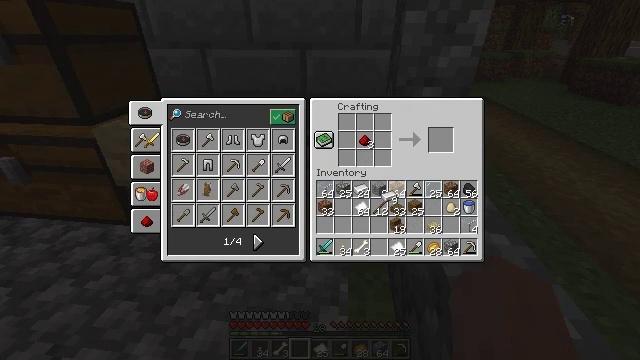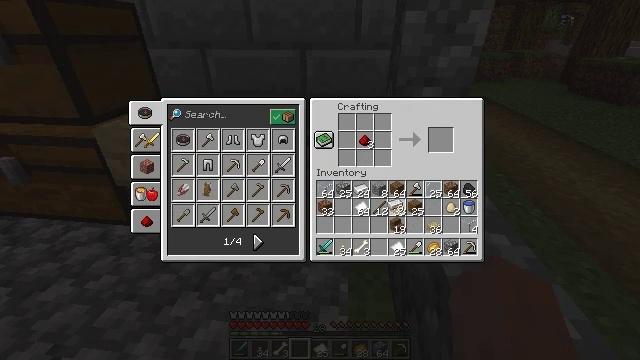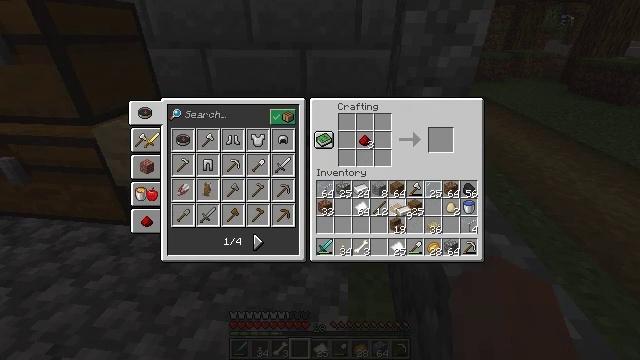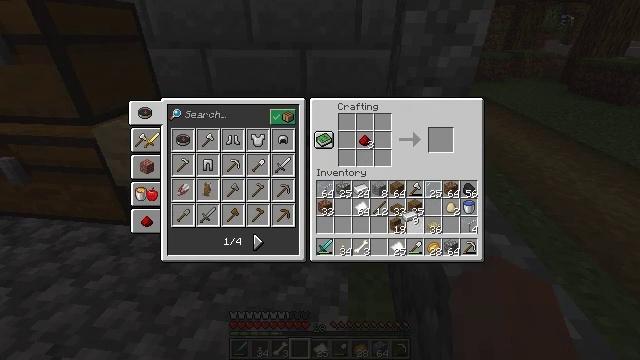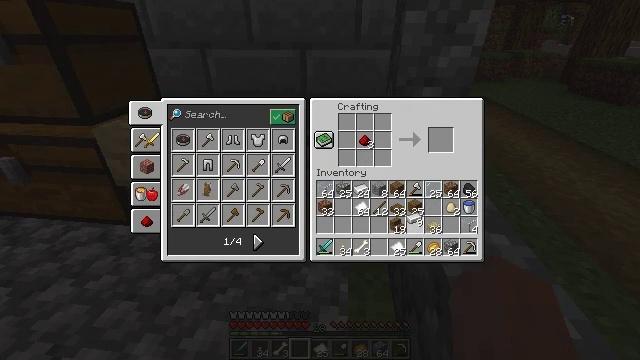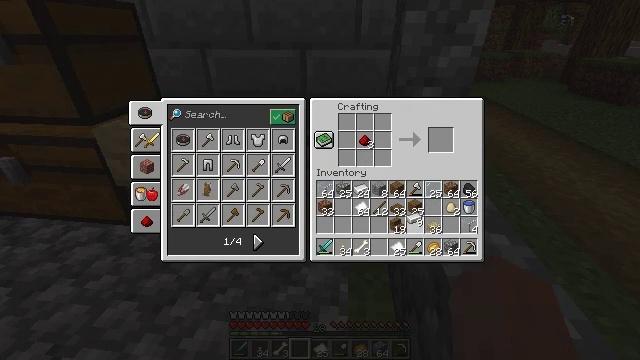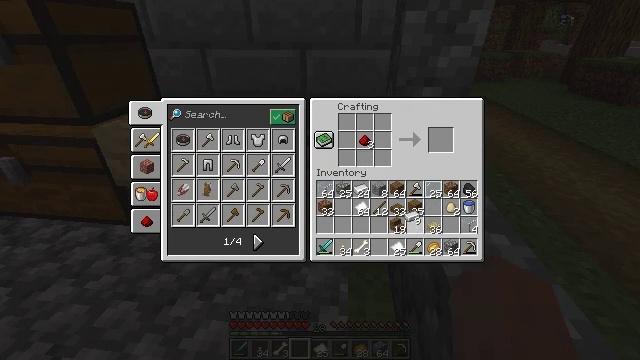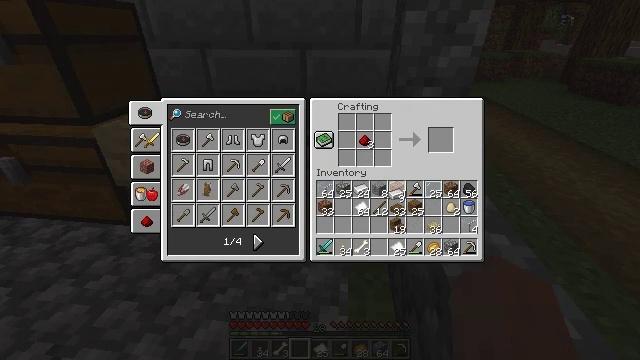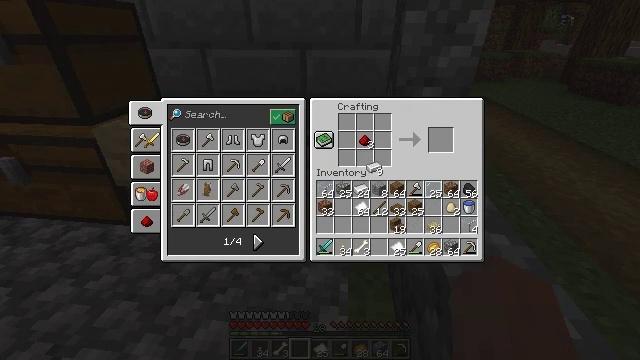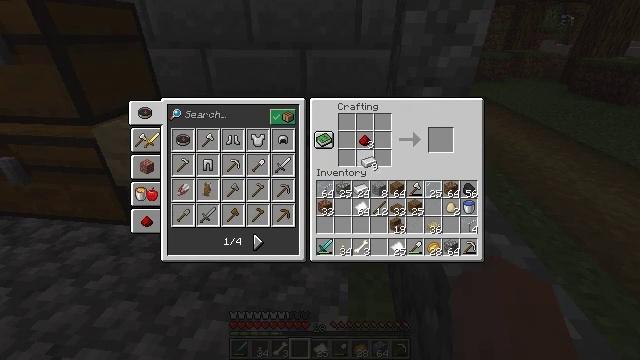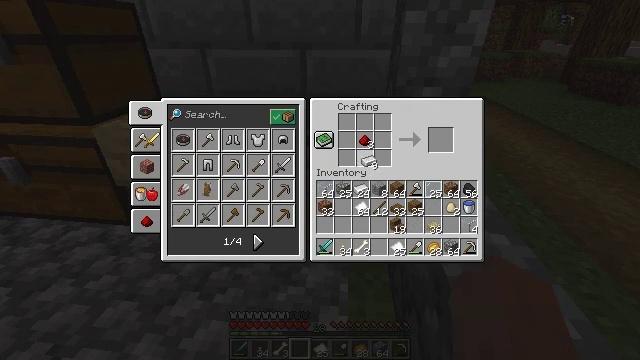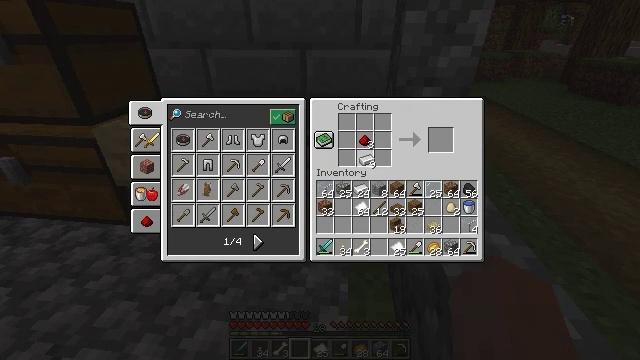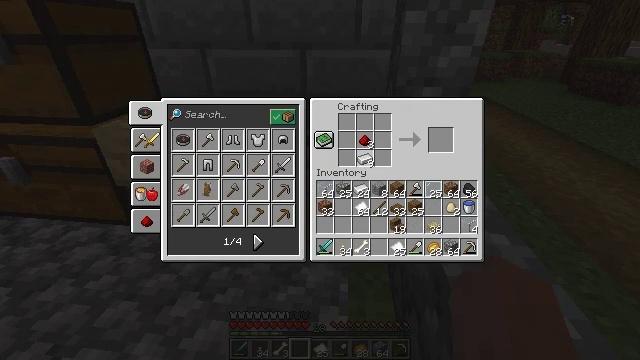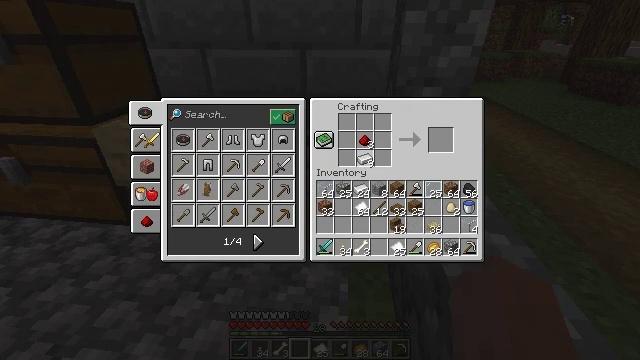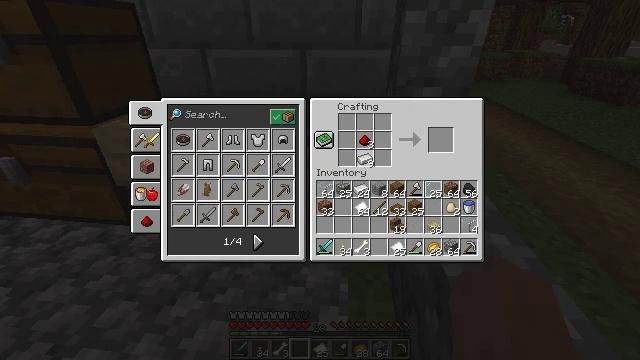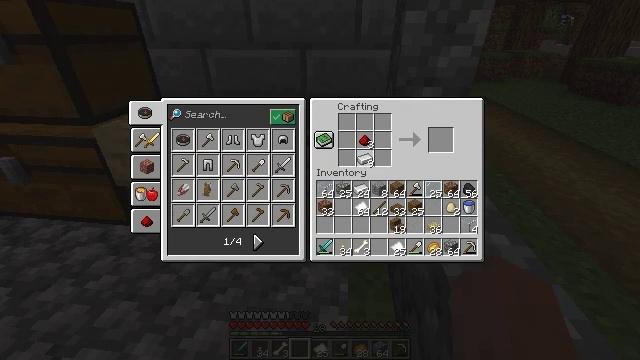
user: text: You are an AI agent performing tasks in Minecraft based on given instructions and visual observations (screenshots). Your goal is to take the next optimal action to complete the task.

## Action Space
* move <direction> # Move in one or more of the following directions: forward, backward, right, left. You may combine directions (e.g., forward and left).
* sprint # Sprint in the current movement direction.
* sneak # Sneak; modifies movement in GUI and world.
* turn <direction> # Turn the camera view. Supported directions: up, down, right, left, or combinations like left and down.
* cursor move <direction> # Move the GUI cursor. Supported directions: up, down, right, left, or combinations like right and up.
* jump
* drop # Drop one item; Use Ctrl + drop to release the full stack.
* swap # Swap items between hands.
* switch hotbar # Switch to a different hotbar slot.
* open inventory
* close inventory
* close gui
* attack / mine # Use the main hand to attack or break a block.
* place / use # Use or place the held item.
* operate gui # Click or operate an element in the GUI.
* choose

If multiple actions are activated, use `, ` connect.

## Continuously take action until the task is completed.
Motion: motion action
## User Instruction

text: Use iron ingots and redstone to craft a compass.
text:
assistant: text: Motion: cursor move down
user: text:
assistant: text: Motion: cursor move right and down
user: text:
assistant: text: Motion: no_op
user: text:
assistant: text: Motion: no_op
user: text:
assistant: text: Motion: no_op
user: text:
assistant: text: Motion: no_op
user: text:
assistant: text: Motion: cursor move left and up
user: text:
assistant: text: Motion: cursor move left and up
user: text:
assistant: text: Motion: no_op
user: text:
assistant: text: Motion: no_op
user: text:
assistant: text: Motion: no_op
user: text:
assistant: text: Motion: no_op
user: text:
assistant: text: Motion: no_op
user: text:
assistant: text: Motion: no_op
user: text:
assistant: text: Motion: no_op
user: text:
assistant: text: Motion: no_op
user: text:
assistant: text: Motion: no_op
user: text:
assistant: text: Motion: no_op
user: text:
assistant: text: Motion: no_op
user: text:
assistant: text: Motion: no_op
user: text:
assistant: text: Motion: no_op
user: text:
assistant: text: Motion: no_op
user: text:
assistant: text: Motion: no_op
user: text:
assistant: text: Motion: operate gui
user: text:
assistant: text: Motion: operate gui
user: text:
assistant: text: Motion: operate gui
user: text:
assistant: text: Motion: no_op
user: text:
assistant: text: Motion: no_op
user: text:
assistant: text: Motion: no_op
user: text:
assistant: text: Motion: choose